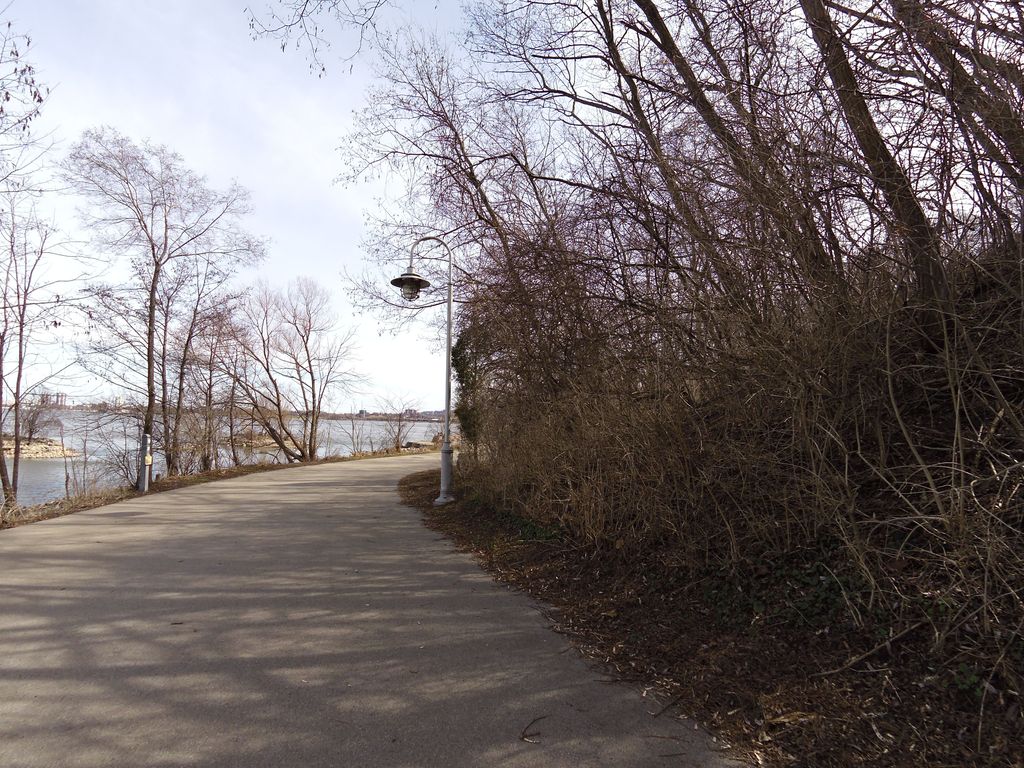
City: hamilton